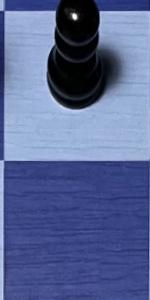
Label: Empty